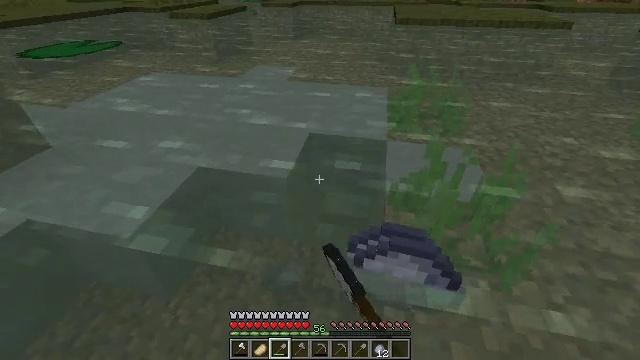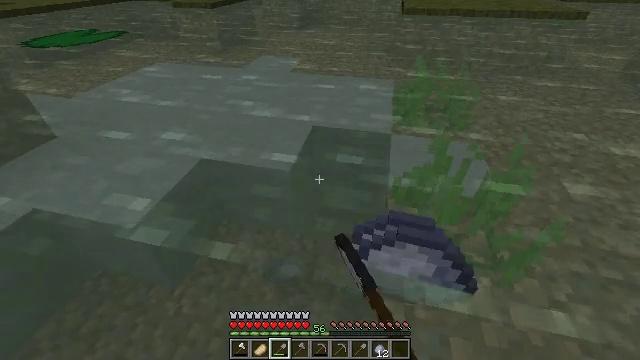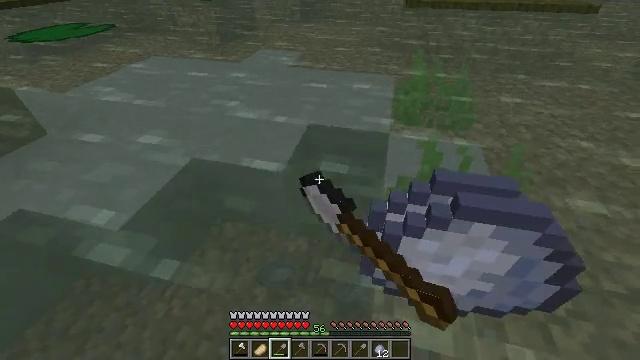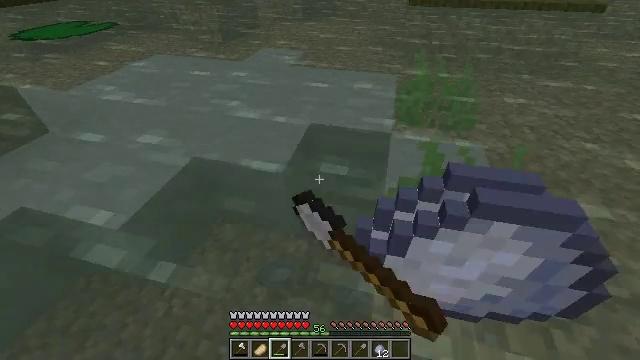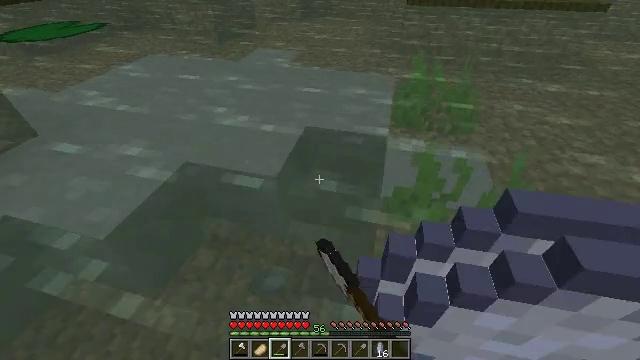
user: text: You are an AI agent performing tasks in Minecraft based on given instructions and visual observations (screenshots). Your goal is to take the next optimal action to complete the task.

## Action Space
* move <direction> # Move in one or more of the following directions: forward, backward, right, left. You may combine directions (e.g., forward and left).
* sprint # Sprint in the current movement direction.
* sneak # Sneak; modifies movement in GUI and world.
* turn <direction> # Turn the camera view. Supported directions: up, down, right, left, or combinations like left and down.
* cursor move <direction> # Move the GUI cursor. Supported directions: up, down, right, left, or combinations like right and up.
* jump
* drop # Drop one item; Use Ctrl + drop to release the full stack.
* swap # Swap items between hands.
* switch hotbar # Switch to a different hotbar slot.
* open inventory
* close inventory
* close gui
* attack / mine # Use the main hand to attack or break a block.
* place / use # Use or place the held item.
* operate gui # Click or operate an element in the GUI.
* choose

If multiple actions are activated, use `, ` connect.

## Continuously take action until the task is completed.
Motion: motion action
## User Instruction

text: Collect clay by holding down the left mouse button.
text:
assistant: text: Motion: move forward and move right, turn left and down, attack / mine
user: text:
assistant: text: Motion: move forward, turn down, attack / mine
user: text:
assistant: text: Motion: move forward, attack / mine
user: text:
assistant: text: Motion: attack / mine
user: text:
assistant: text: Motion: attack / mine